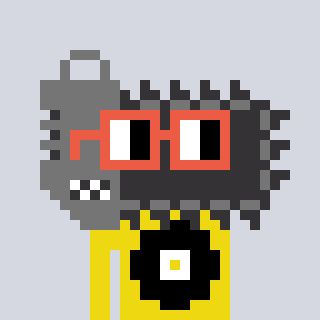
a pixel art character with square orange glasses, a chainsaw-shaped head and a yellow-colored body on a cool background